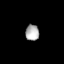
Tissue: lung
Cell type: Epithelial cells
Senescence score: 0.2301
Nuclear area (px): 213
Mean DAPI intensity: 174.427